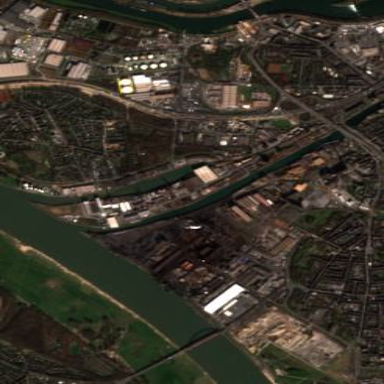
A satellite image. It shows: Industrial area.